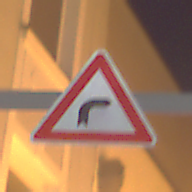
Verkehrszeichen: KurveRechts
Umgebung: Outdoor, Urban
Tageszeit: Night
Wetter: Clear
Licht: Artificial
Jahreszeit: NotSpecified
Kontrast: HighContrast